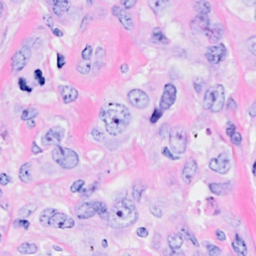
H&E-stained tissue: Breast